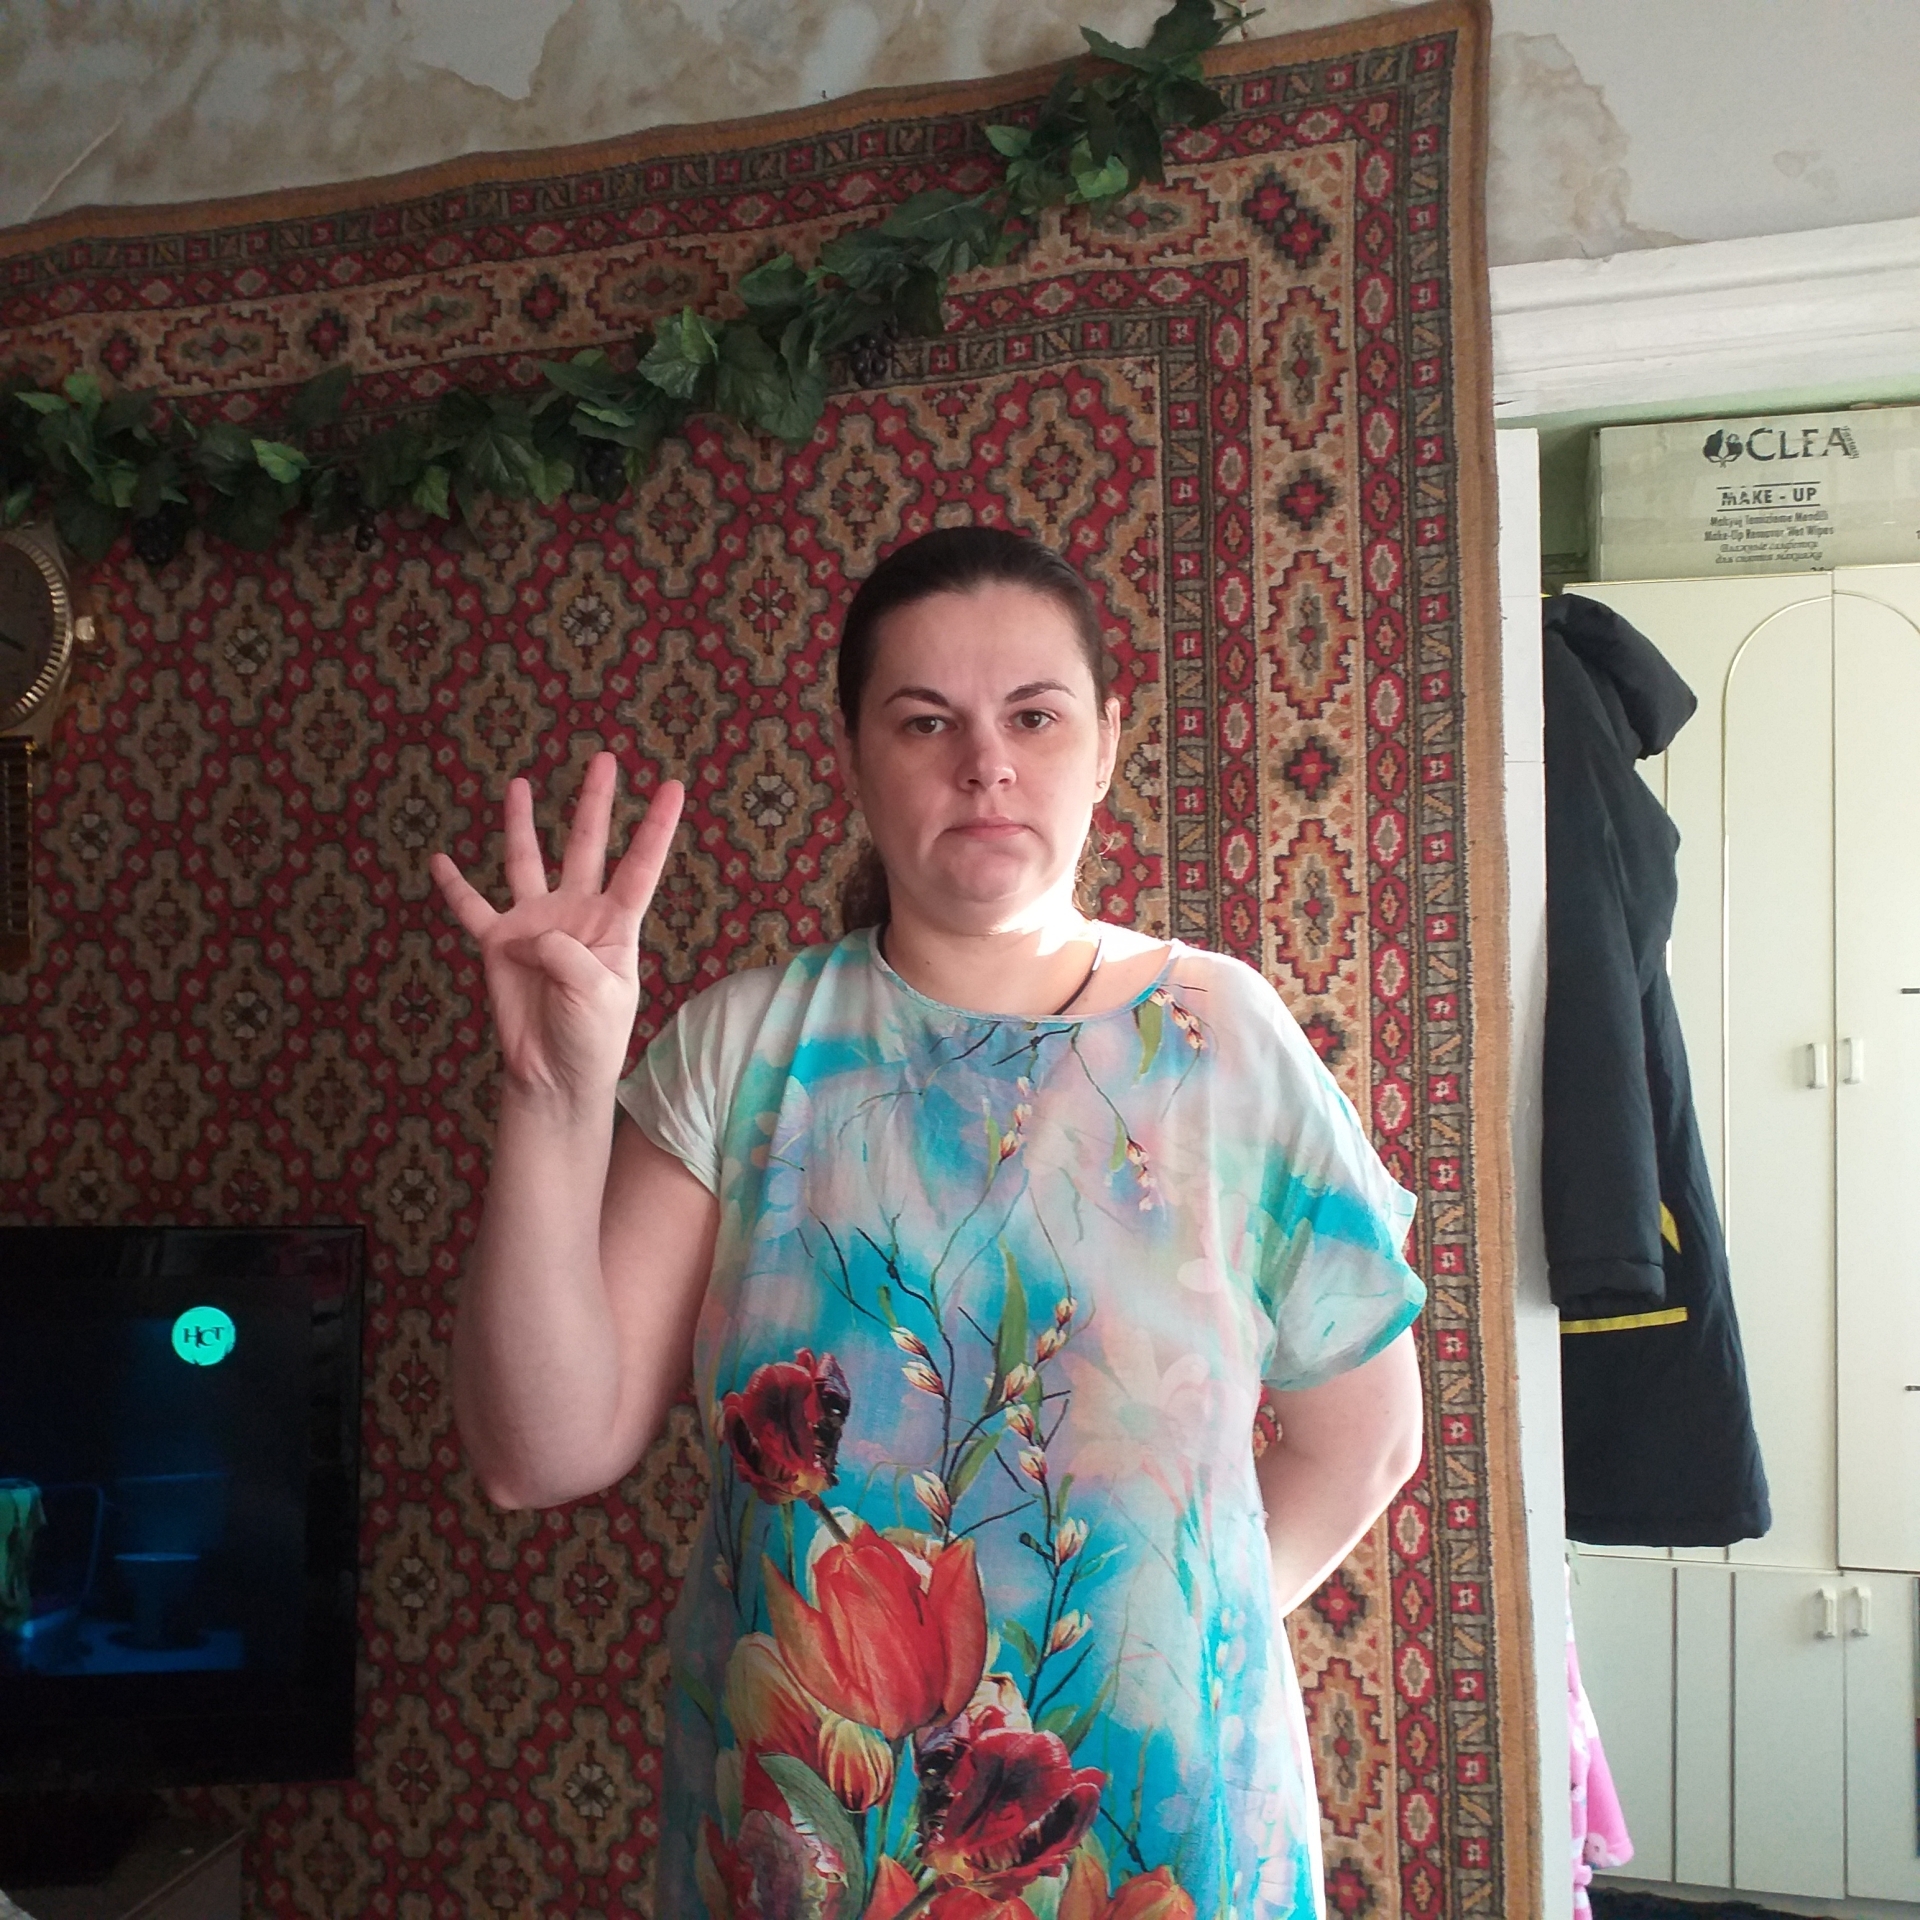
Label: clear